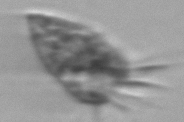
Label: Ciliophora